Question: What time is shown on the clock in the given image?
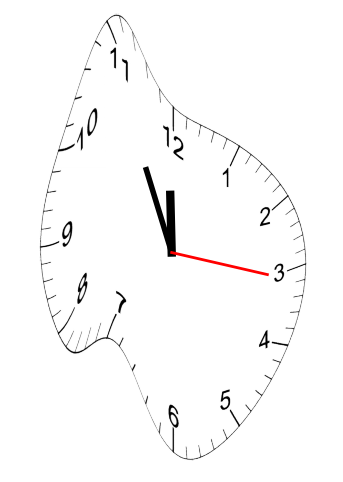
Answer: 11:55:16